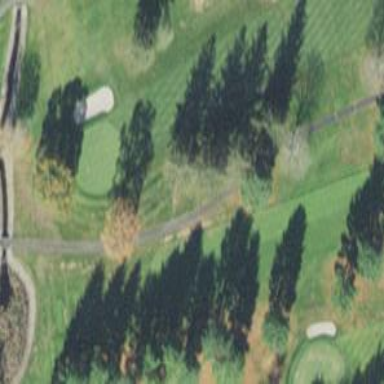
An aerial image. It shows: Path used for both walking and golf.